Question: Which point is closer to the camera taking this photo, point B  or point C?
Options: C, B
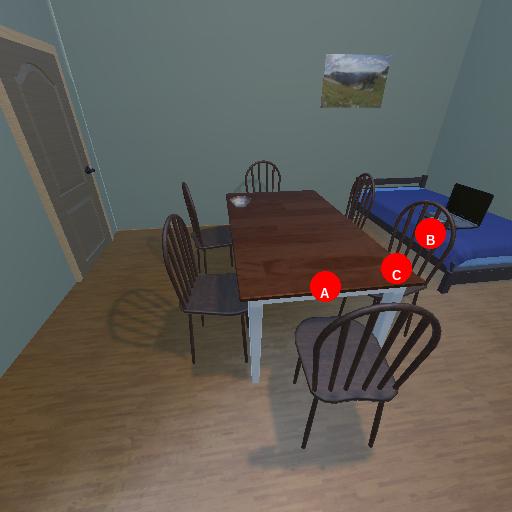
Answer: C